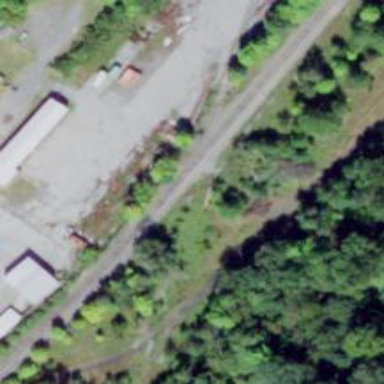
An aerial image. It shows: Railway spur service.